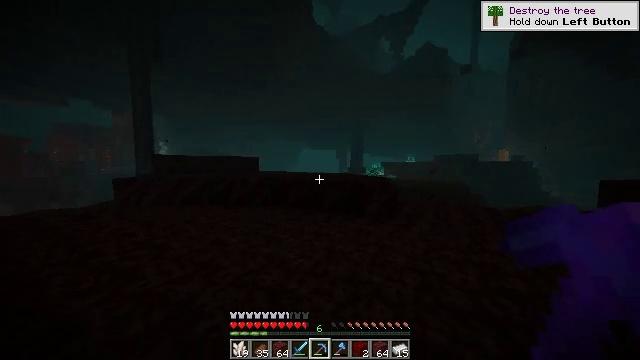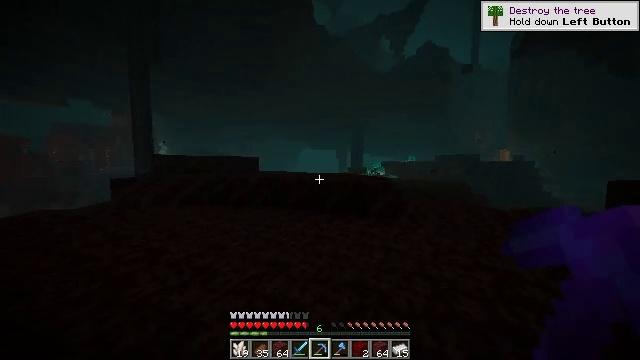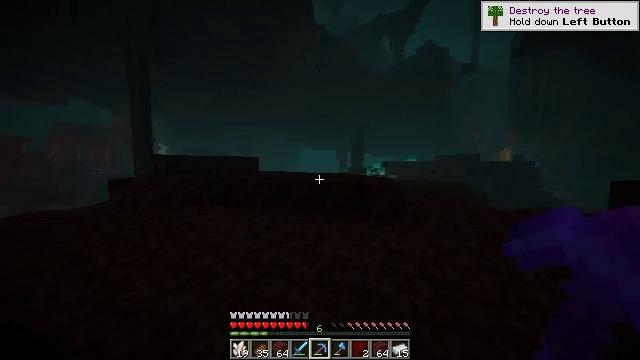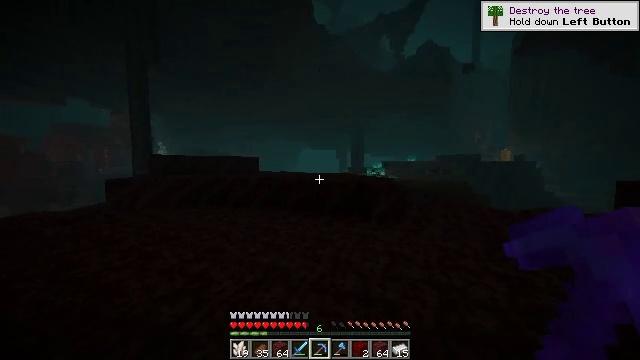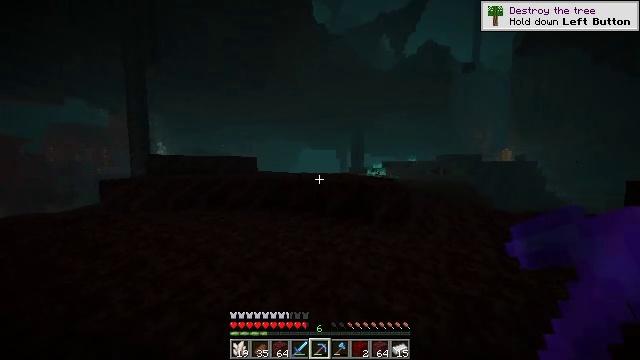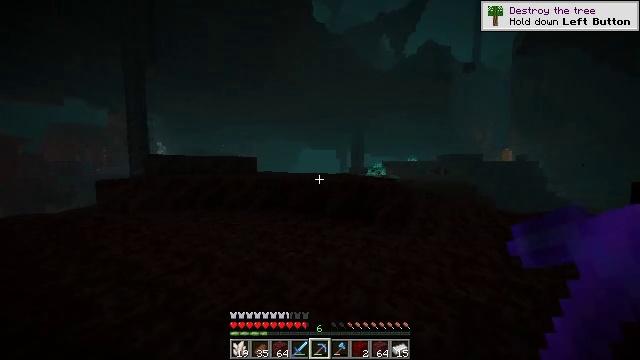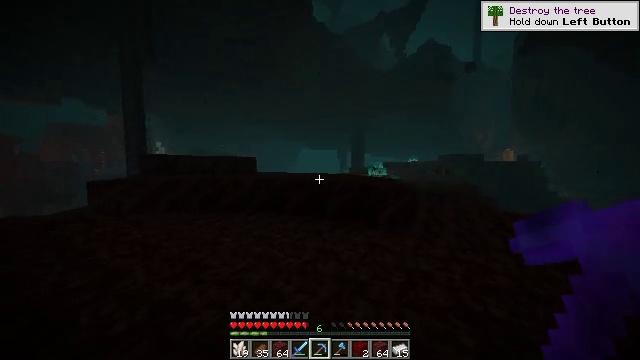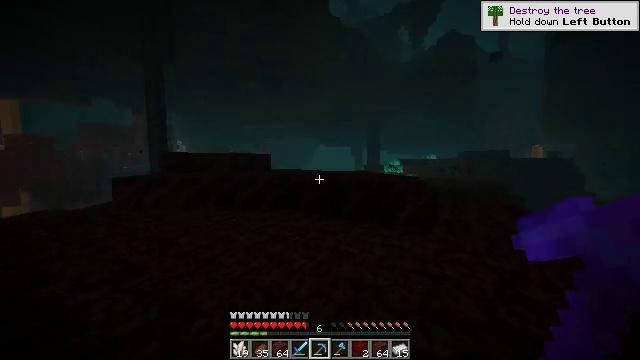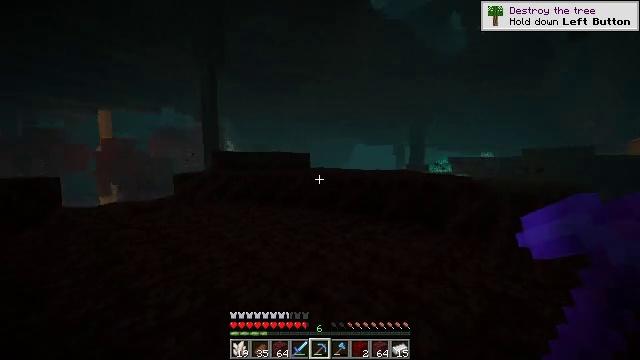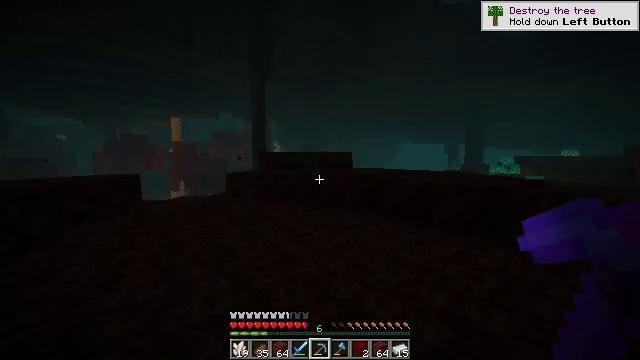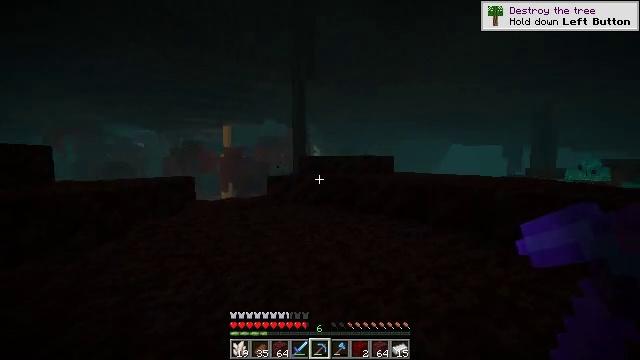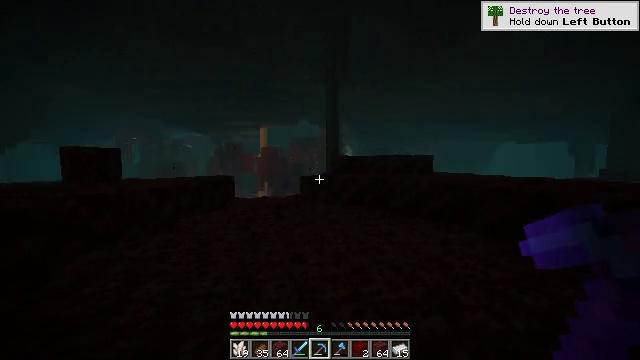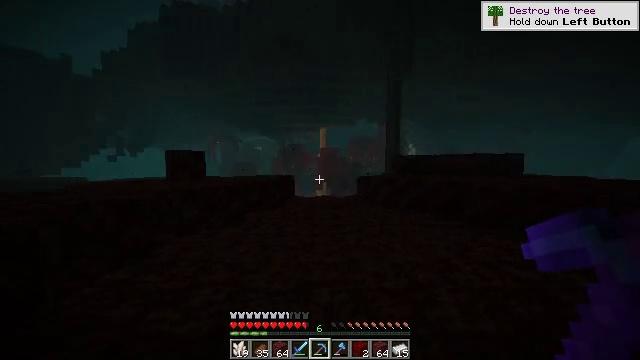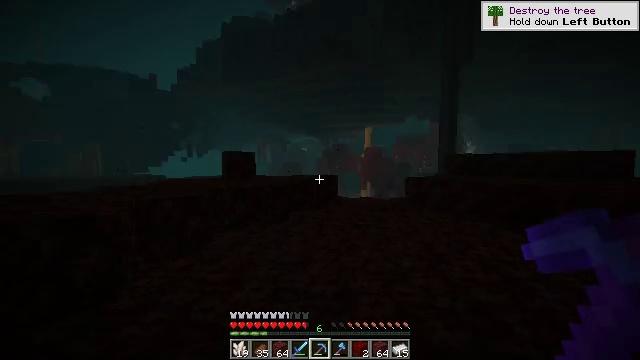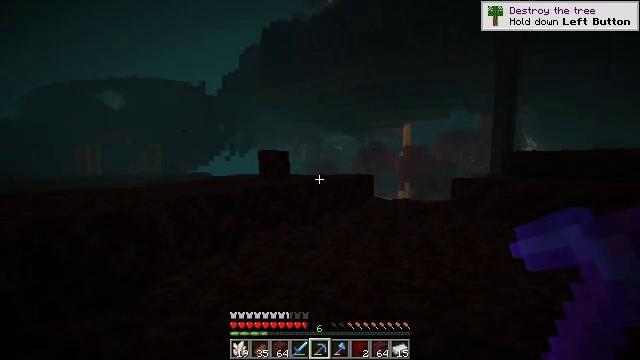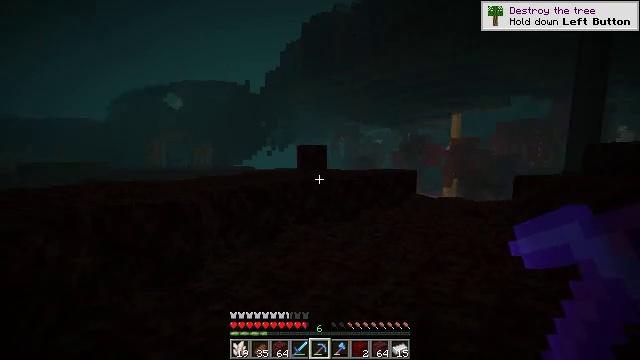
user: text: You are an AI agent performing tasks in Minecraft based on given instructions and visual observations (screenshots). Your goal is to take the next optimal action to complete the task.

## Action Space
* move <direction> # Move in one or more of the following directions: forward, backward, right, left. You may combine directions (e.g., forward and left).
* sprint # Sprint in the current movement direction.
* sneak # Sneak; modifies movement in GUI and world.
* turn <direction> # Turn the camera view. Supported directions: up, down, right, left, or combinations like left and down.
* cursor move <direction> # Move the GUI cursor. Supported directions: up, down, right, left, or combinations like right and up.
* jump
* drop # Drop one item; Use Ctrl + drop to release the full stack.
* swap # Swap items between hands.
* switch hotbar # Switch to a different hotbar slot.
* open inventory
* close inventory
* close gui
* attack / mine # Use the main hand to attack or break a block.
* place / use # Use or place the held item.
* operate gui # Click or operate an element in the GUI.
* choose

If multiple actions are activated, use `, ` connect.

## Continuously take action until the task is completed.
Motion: motion action
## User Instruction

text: Dig up the bone block in the desert or swamp biome.
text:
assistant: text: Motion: move forward
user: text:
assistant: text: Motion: move forward, sprint
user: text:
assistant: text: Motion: move forward, sprint
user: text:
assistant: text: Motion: move forward, sprint
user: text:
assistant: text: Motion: move forward, sprint
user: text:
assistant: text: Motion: move forward, sprint
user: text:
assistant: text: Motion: move forward, turn left
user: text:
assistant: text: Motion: move forward, turn left
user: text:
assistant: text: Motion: move forward, turn left
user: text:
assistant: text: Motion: move forward, turn left and up
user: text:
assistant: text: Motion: move forward, sprint, turn left
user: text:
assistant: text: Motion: move forward, sprint, turn left
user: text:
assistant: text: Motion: move forward, sprint, turn left
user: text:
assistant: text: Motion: move forward, sprint, turn left
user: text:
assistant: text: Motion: move forward, sprint, turn left and down
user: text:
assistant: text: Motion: move forward, turn left and down
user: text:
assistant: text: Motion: move forward, turn left
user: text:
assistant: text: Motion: move forward
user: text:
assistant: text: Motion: move forward
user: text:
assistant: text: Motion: move forward, sprint
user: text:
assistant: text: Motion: move forward, sprint
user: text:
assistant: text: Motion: move forward, sprint
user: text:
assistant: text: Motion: move forward, sprint
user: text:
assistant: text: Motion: move forward
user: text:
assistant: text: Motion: move forward, turn left
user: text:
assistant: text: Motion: move forward, turn left
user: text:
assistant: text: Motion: move forward
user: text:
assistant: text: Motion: move forward
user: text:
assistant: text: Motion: move forward
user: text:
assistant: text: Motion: move forward